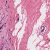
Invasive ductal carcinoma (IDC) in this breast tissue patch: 1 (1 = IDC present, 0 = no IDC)